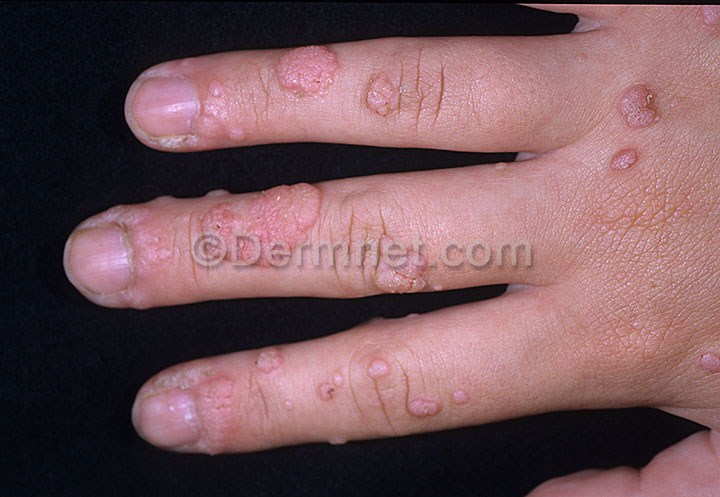
Disease: Warts Molluscum and other Viral Infections